Interaction volume radius: 10 \u00c5
Interaction volume height: 45 \u00c5
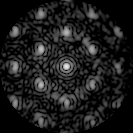
Disorder parameter: 0.3812